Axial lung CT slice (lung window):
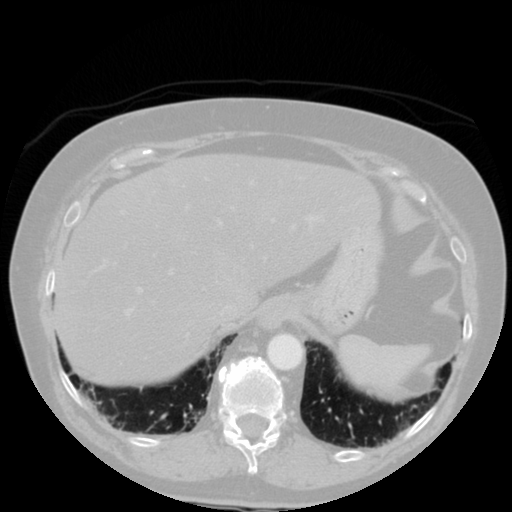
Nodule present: no